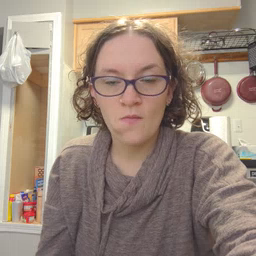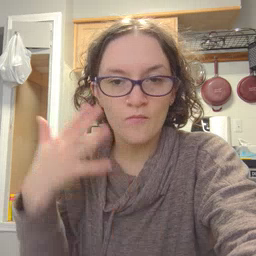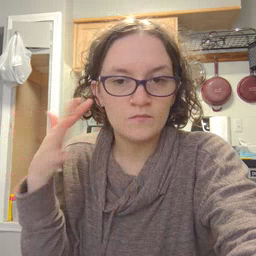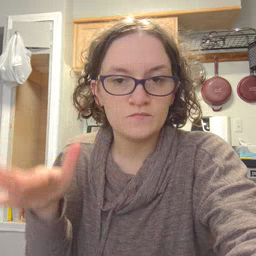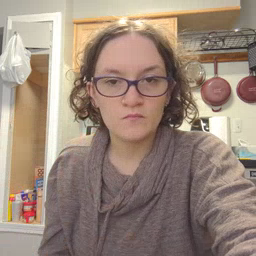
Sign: noisy